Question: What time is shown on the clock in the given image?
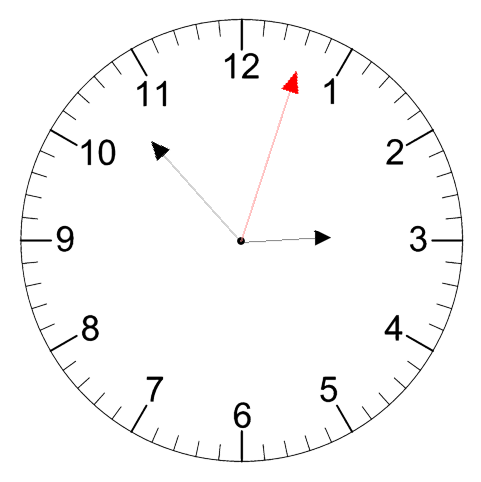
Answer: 02:53:03